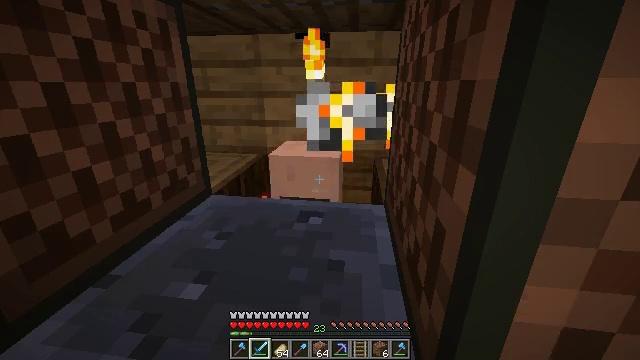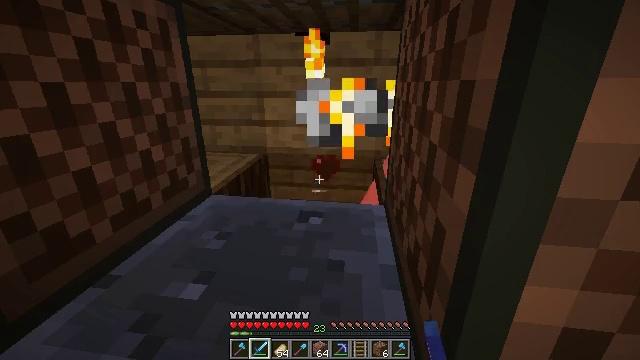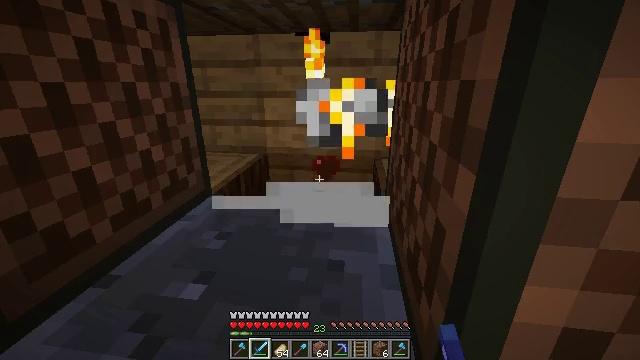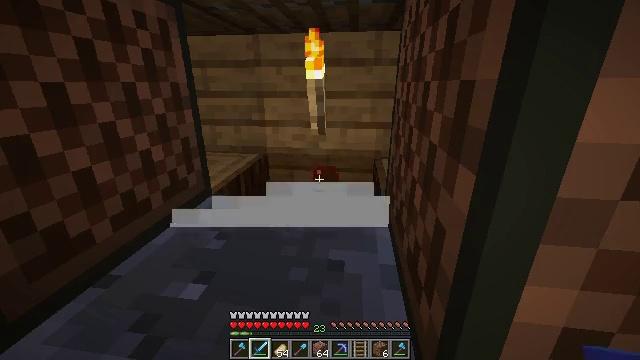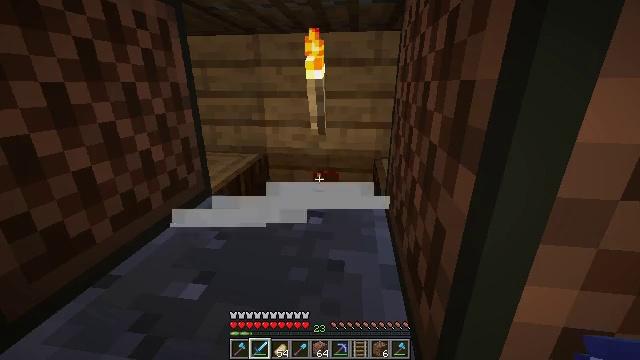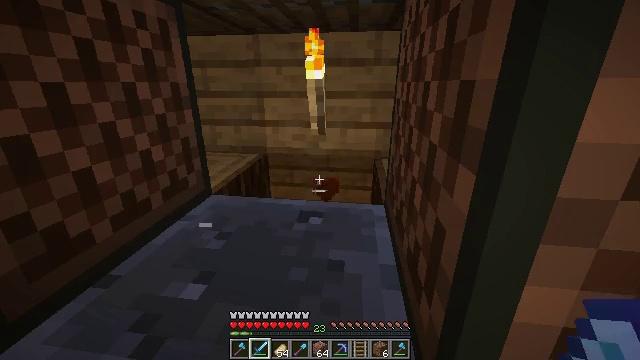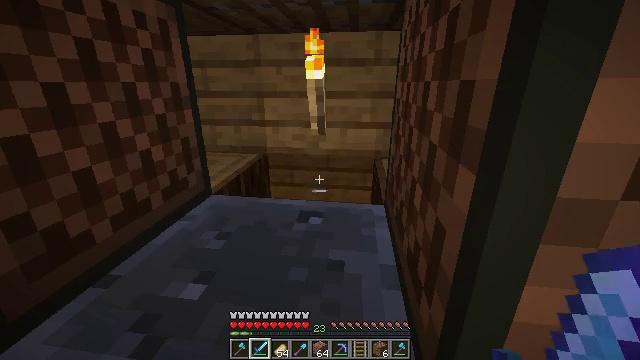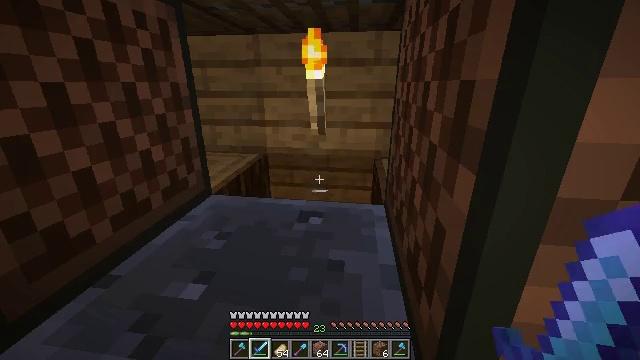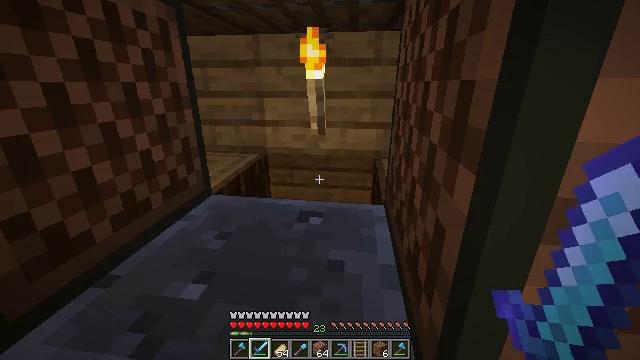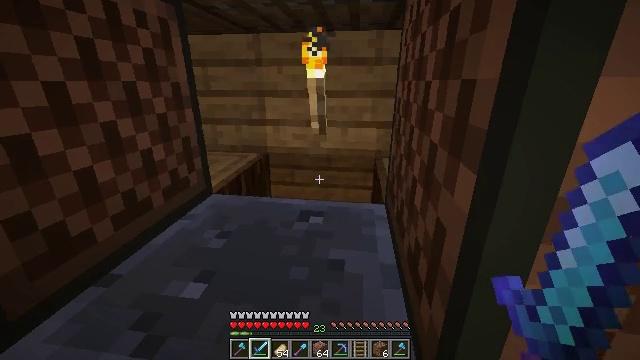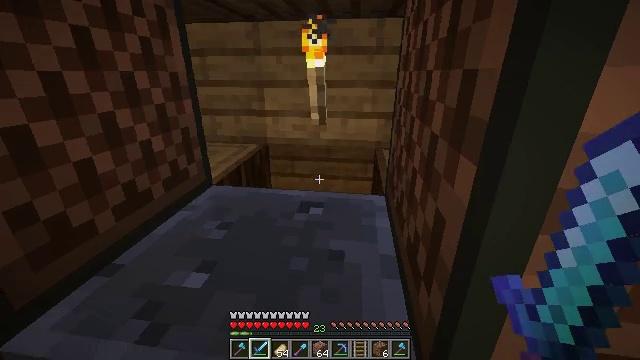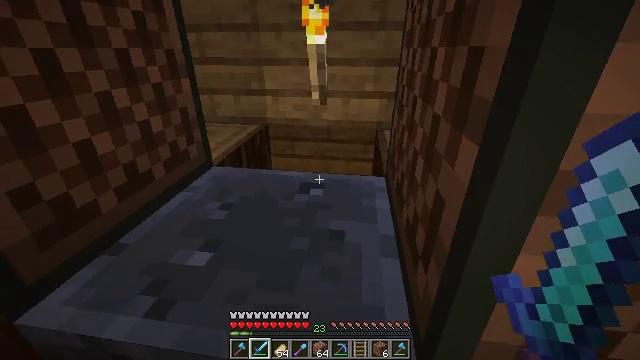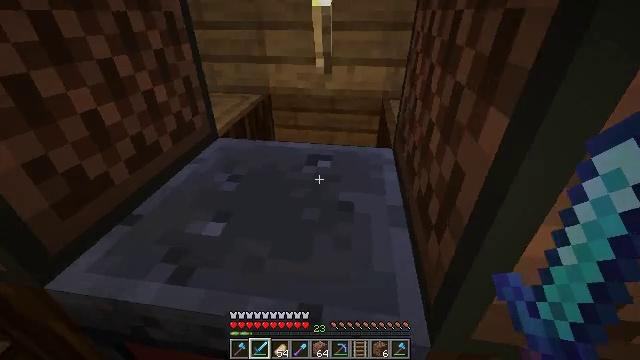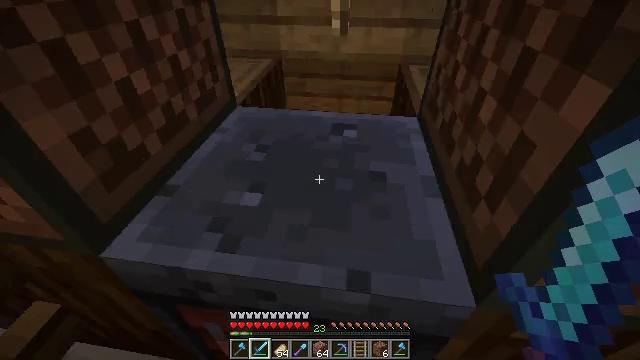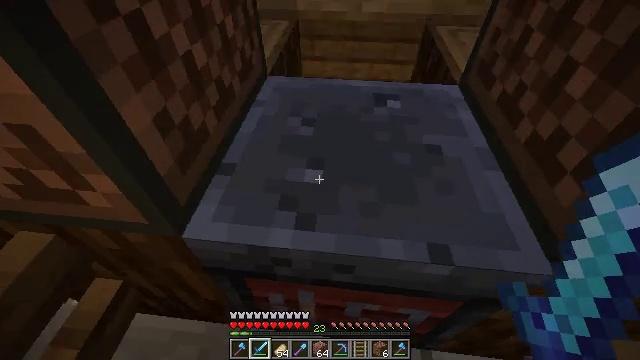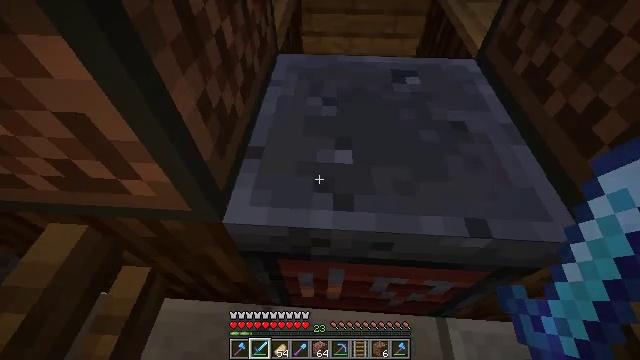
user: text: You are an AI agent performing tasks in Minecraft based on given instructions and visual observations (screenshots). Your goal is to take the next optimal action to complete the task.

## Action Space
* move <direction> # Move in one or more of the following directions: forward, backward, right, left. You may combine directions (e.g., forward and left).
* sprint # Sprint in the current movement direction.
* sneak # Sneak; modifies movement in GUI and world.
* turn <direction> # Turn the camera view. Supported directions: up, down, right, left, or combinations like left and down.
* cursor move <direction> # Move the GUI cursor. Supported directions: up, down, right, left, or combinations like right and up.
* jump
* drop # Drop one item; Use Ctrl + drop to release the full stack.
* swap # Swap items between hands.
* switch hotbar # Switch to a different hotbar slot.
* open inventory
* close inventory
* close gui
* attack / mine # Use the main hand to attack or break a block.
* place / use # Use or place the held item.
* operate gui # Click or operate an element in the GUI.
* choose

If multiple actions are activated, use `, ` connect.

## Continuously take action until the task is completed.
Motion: motion action
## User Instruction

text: Attack the smithing table to collect it.
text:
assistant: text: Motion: no_op
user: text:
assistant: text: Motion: no_op
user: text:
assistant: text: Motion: no_op
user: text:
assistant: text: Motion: no_op
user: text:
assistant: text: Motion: no_op
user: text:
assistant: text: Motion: no_op
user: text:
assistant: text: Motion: no_op
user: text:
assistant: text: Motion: no_op
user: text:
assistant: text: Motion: no_op
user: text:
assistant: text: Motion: turn down
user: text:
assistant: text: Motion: turn down
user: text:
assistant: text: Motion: move left, turn down
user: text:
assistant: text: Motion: move left, turn down
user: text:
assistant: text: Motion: move left, turn right and down
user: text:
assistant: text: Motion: turn right and down
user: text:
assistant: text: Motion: turn right and down
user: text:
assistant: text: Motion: turn right
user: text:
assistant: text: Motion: no_op
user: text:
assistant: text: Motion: no_op
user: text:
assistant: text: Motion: no_op
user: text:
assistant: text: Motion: no_op
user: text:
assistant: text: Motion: no_op
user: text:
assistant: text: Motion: no_op
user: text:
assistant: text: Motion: no_op
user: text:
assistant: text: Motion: no_op
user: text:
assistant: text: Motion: move right
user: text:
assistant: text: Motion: move right
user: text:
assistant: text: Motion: no_op
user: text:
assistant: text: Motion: no_op
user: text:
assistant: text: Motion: turn up